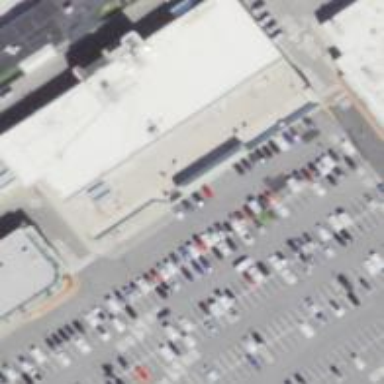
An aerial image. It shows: Supermarket.